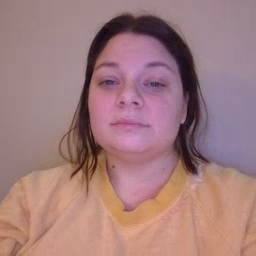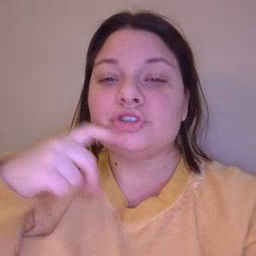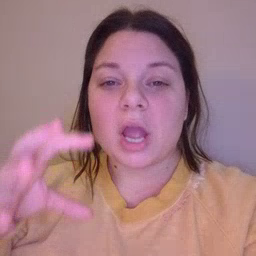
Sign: dryer